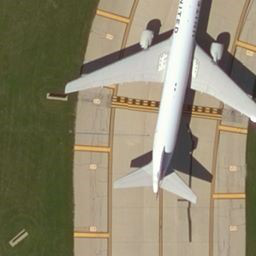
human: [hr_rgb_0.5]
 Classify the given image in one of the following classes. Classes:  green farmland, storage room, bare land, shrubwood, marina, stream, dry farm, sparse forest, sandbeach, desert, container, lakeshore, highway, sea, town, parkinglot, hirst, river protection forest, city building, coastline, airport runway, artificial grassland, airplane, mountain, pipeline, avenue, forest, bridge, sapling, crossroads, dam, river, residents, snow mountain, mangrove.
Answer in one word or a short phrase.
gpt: airplane